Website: home-depot
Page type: billing-address
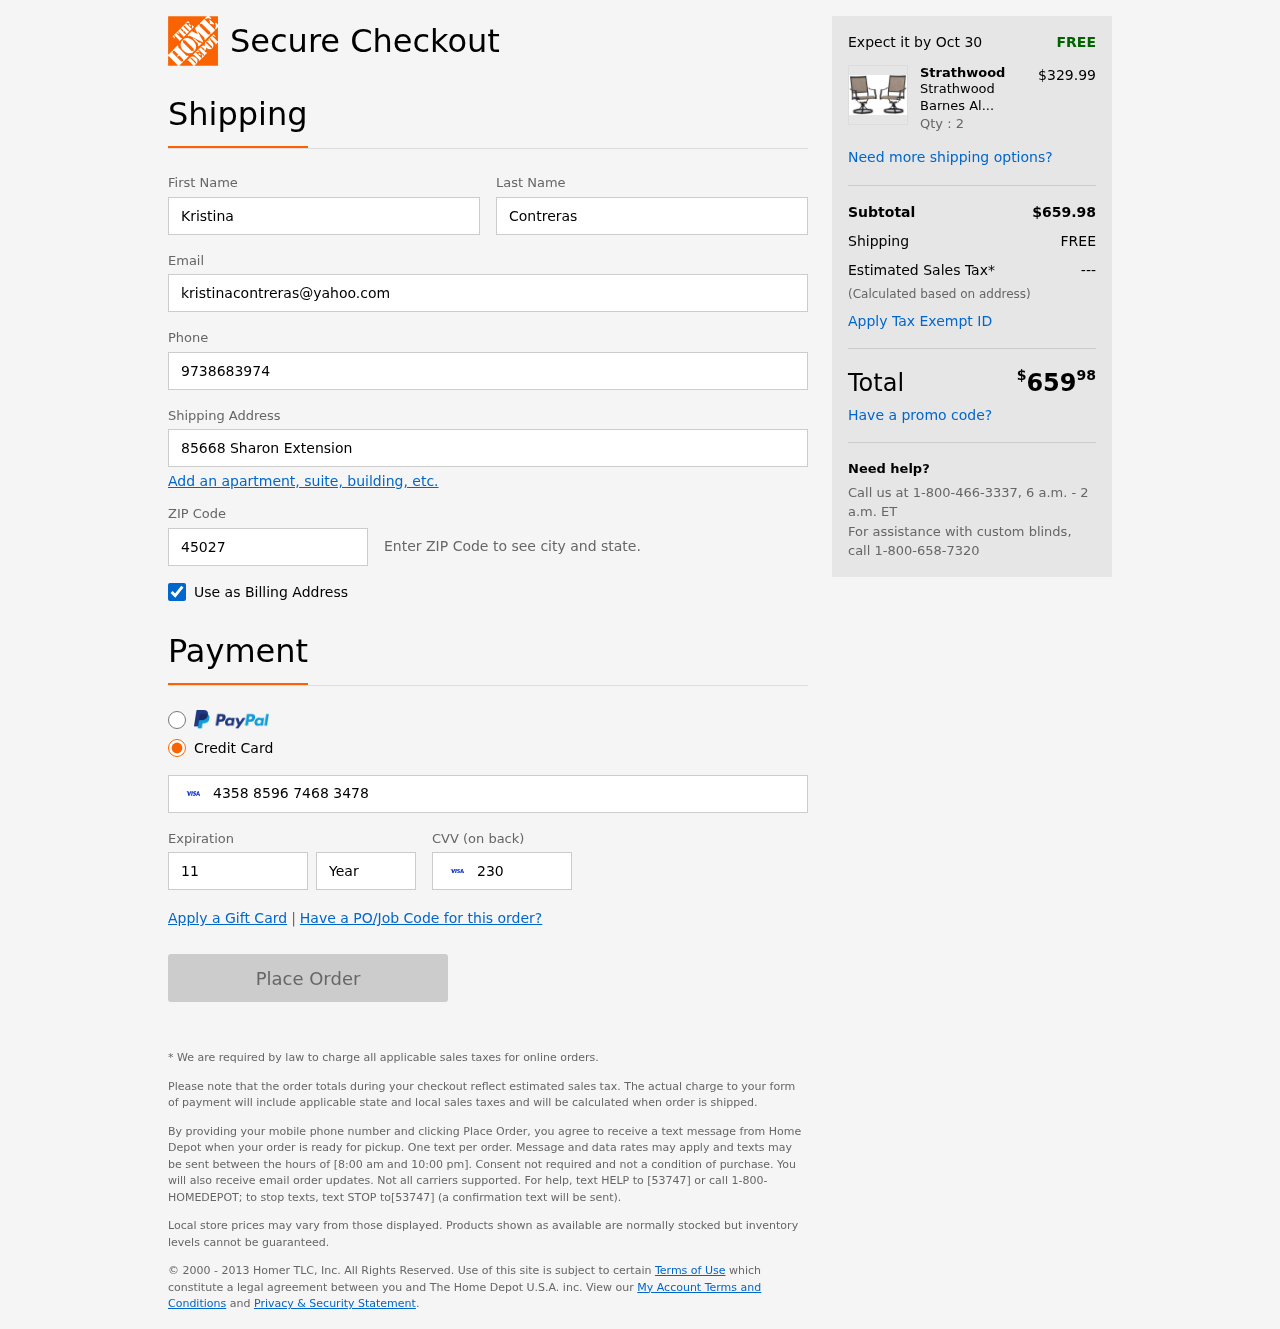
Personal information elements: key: PII_FIRSTNAME
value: Kristina
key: PII_LASTNAME
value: Contreras
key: PII_EMAIL
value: kristinacontreras@yahoo.com
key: PII_PHONE
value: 9738683974
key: PII_STREET
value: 85668 Sharon Extension
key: PII_POSTCODE
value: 45027
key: PII_CARD_NUMBER
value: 4358 8596 7468 3478
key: PII_CARD_EXPIRY_MONTH
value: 11
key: PII_CARD_CVV
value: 230
Product elements: key: PRODUCT1_BRAND
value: Strathwood
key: PRODUCT1_NAME
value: Strathwood Barnes Aluminum Swivel Rocker Chair, Set of 2
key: PRODUCT1_PRICE
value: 329.99
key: PRODUCT1_QUANTITY
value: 2
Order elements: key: ORDER_DELIVERY_DATE
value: Oct 30
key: ORDER_SUBTOTAL
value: $659.98
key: ORDER_SHIPPING_COST
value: FREE
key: ORDER_TAX
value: ---
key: ORDER_TOTAL2
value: $65998